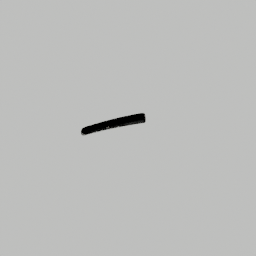
Label: animals